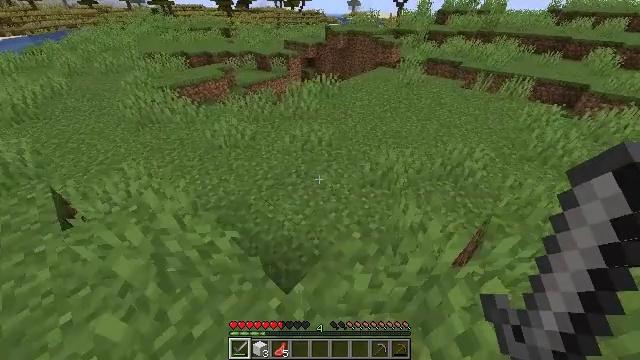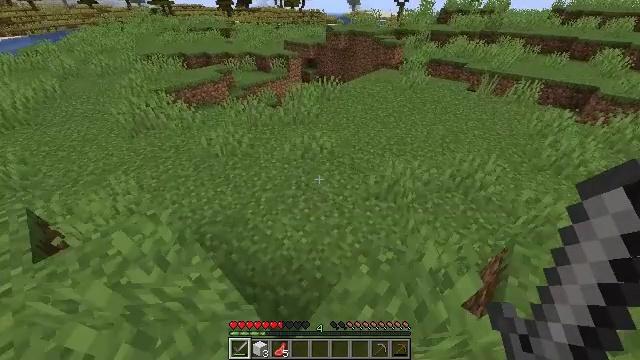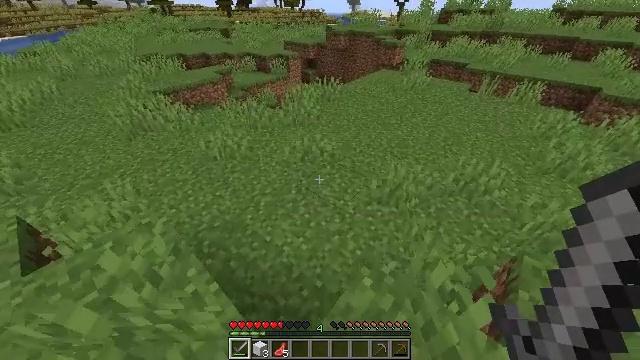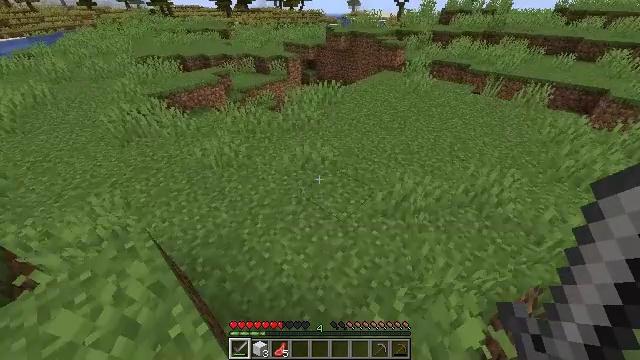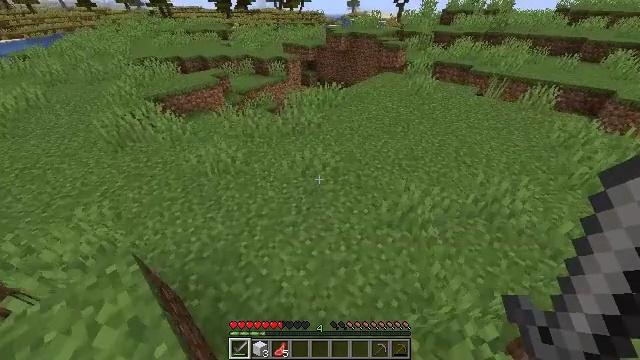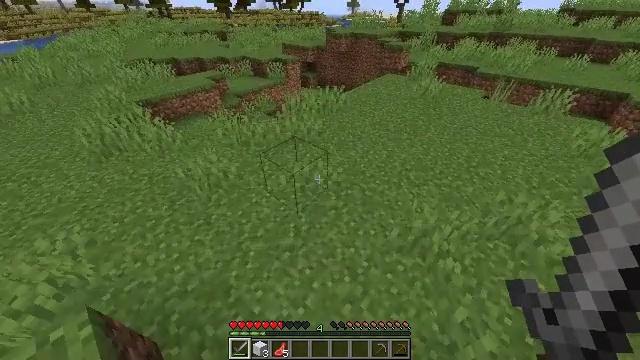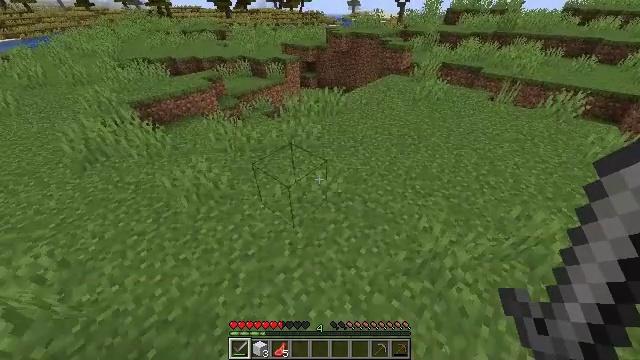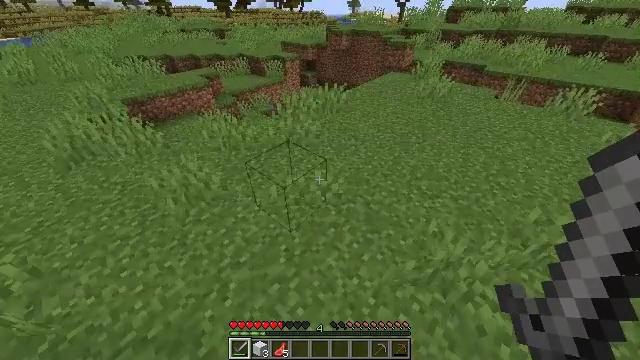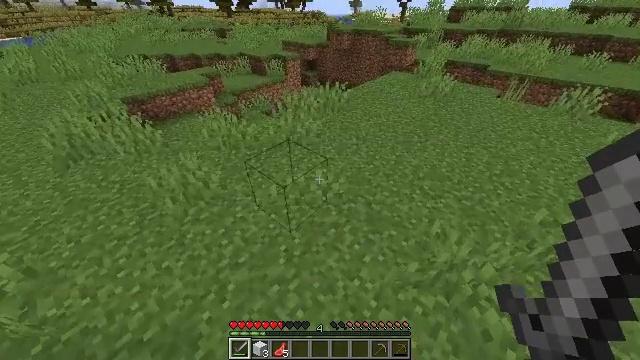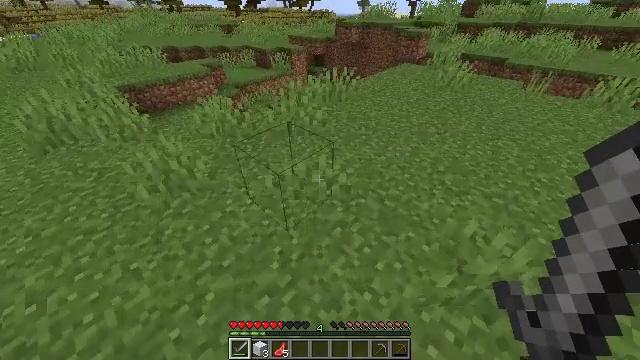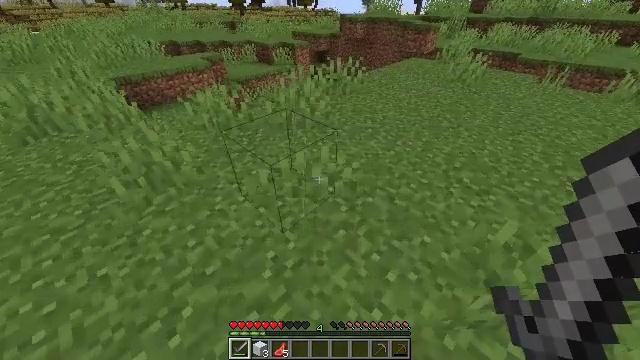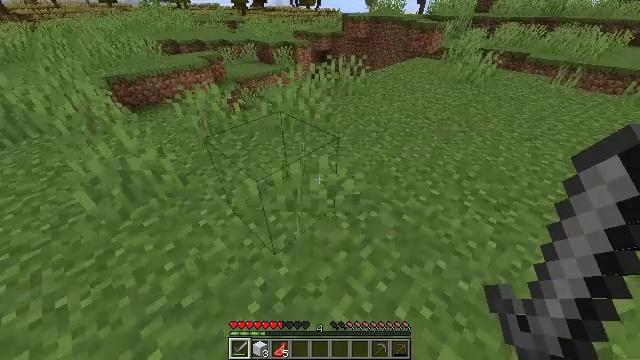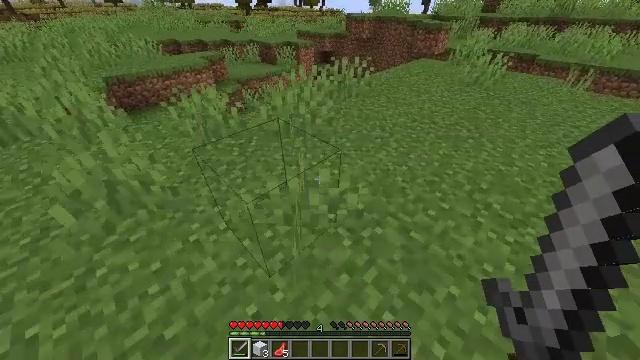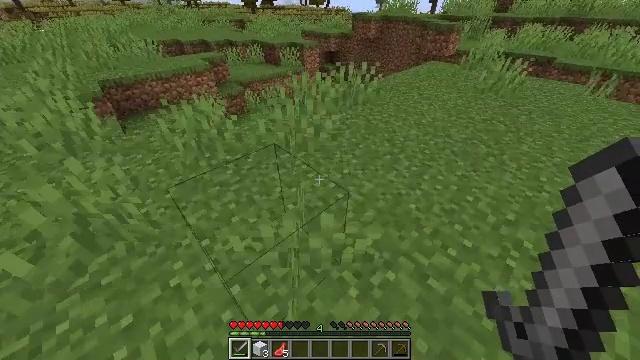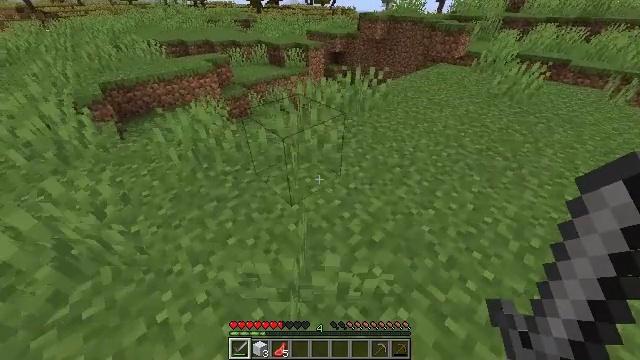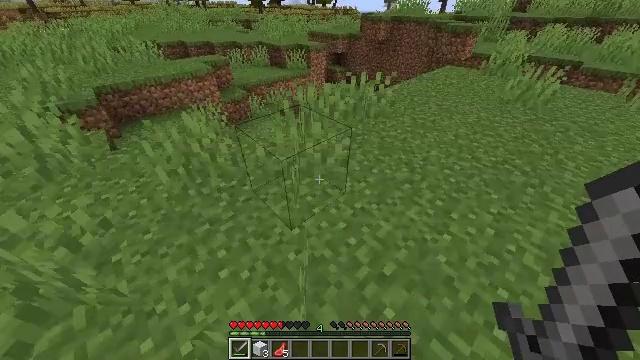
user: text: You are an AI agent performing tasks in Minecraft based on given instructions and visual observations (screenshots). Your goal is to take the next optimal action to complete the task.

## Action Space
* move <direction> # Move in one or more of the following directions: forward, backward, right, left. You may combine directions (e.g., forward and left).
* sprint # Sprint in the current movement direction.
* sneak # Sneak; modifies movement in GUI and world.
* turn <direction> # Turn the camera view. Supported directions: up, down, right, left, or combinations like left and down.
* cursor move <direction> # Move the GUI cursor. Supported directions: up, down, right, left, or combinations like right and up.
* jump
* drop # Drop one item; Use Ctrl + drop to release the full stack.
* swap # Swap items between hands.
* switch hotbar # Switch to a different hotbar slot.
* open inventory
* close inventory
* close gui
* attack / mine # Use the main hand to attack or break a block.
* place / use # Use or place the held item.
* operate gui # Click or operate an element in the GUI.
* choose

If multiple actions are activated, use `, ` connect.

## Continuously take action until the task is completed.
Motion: motion action
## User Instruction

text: Interact with the furnace to craft cooked cod.
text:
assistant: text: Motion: move forward
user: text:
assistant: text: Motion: move forward
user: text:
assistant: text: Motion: move forward
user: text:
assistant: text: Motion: move forward
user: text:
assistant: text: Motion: move forward
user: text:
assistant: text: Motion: move forward
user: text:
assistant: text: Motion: move forward
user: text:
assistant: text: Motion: move forward
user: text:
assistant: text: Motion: move forward, turn left
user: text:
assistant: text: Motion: move forward
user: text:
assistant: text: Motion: move forward
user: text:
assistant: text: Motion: move forward
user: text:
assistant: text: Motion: move forward, turn left
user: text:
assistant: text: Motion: move forward, turn left
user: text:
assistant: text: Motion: move forward
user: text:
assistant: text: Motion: move forward
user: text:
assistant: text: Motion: move forward
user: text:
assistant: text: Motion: move forward
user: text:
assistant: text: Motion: move forward
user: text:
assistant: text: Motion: move forward
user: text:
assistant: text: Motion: move forward
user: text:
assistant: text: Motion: move forward
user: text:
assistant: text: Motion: move forward
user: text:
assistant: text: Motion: move forward
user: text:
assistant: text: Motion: move forward
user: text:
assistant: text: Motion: move forward, turn down
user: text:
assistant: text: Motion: move forward, turn down
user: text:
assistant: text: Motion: move forward, turn down
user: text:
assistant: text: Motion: move forward, turn down
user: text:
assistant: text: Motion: move forward, turn left and down